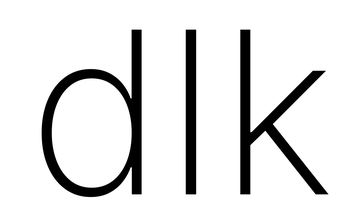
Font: Inter_ExtraLight